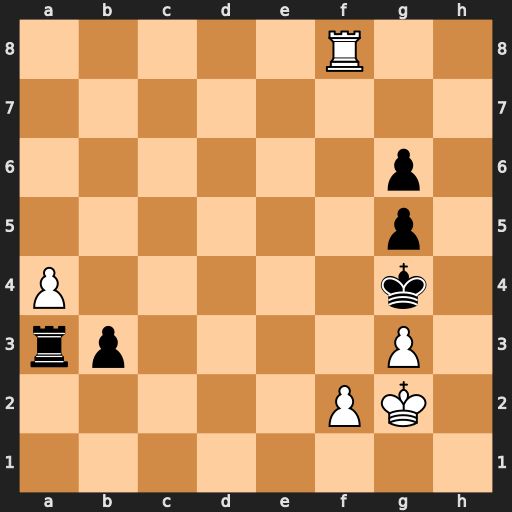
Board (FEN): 5R2/8/6p1/6p1/P5k1/rp4P1/5PK1/8
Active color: w
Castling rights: -
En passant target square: -
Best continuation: f3+ Kh5 Rh8#